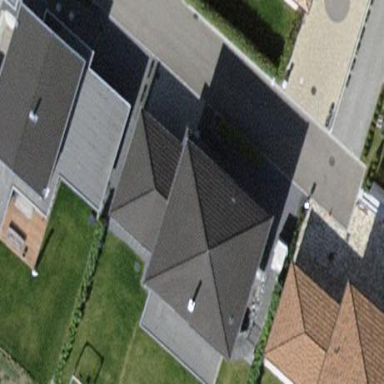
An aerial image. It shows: Simple and straightforward house.